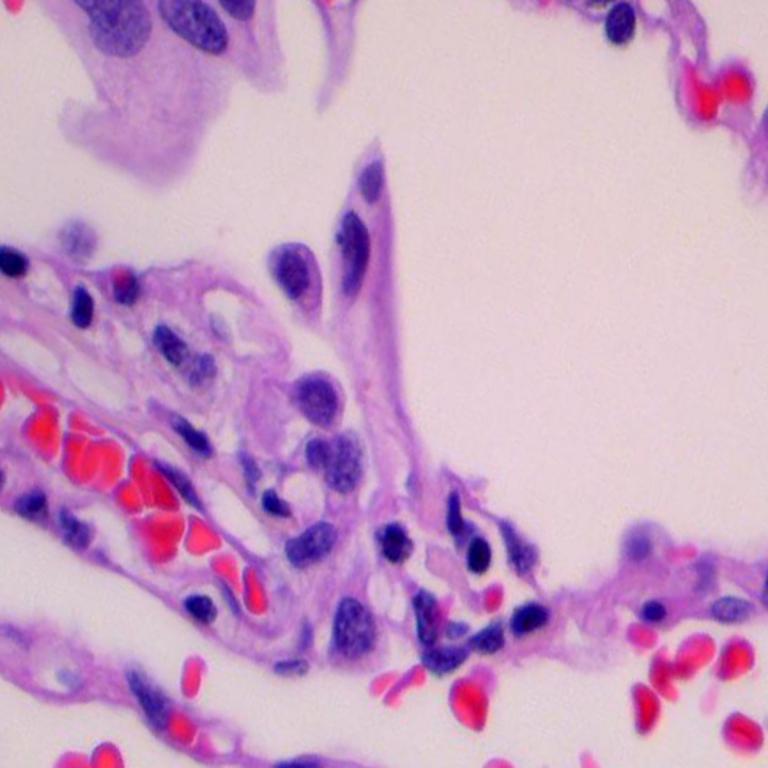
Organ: lung
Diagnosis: benign